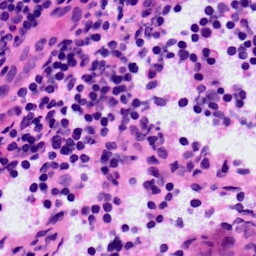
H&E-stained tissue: LymphNode